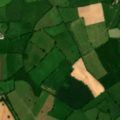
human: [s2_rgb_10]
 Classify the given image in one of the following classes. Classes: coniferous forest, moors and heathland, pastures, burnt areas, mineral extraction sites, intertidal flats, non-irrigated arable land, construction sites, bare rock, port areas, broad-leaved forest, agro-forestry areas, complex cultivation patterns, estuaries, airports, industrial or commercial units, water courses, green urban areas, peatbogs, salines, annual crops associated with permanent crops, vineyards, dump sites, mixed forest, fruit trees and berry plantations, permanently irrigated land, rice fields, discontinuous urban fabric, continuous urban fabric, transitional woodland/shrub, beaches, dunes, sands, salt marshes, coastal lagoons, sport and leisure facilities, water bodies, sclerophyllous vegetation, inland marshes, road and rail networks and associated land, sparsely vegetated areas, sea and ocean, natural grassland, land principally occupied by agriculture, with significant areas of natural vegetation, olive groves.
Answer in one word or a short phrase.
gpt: pastures, broad-leaved forest